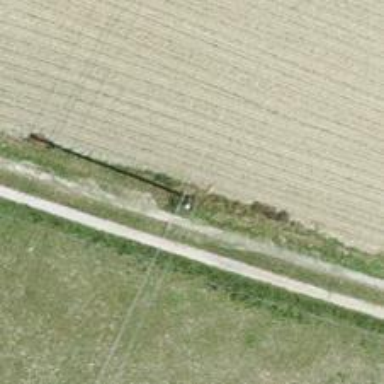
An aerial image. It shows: Power pole.